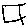
Label: square